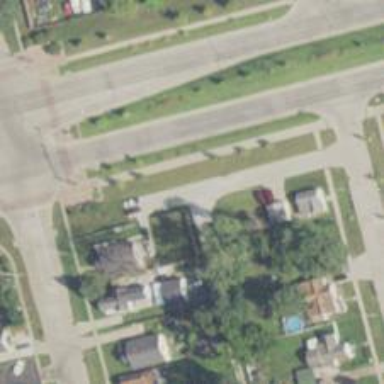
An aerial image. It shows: Alley classified as service road.